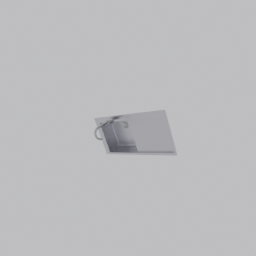
Label: appliances